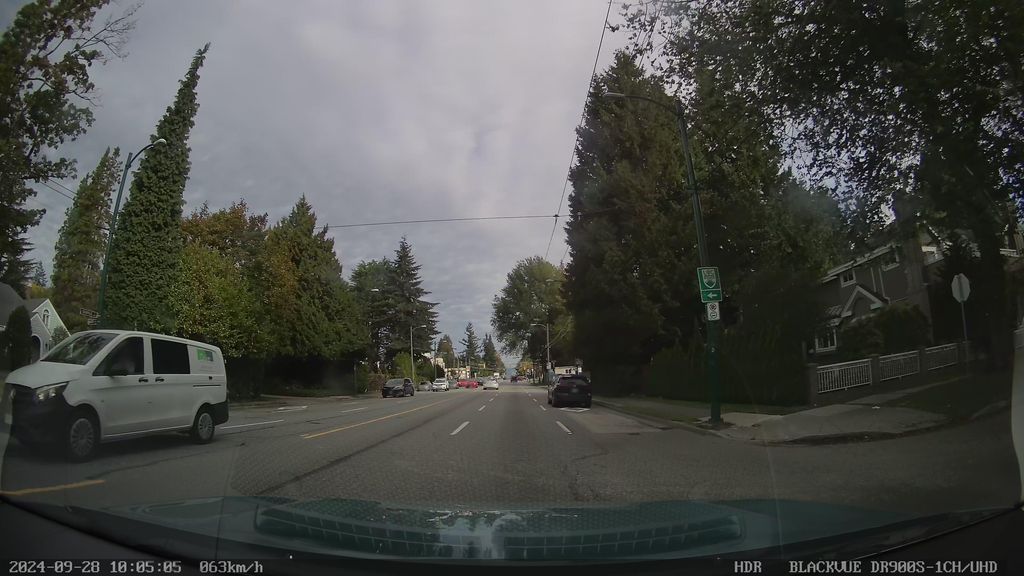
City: vancouver